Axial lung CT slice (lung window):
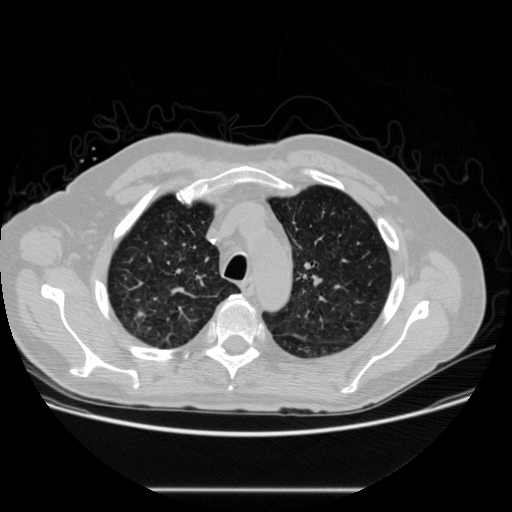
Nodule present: yes
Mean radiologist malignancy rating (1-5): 3.75